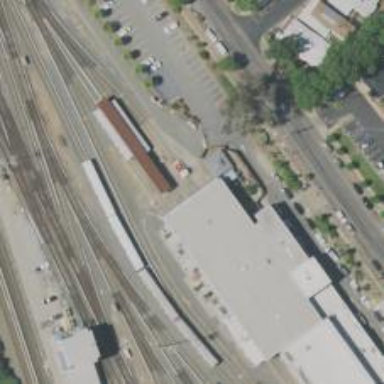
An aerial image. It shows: Electrified rail in service yard.